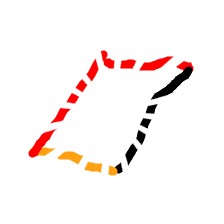
Shape: parallelogram